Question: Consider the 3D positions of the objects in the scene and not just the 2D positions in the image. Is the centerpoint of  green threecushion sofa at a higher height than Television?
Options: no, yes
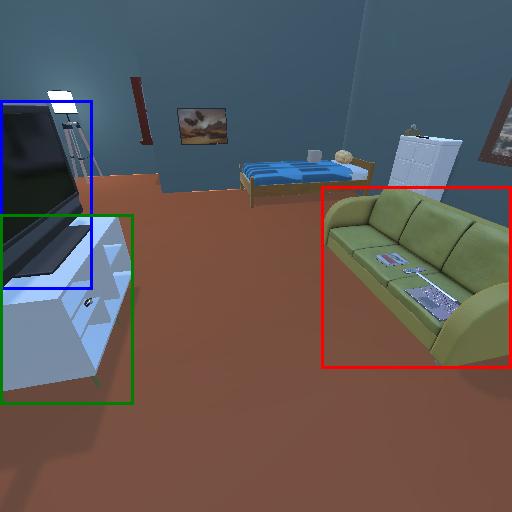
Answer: no